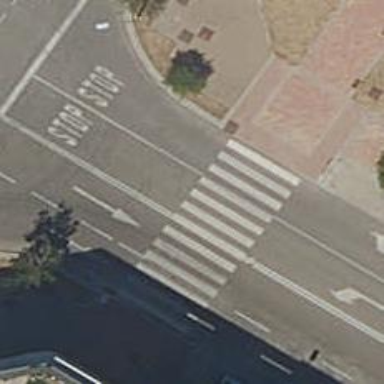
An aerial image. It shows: Marked road crossing.